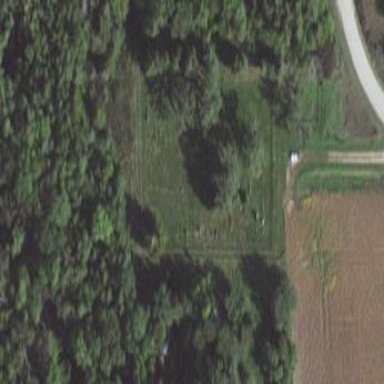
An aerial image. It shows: Cemetery.